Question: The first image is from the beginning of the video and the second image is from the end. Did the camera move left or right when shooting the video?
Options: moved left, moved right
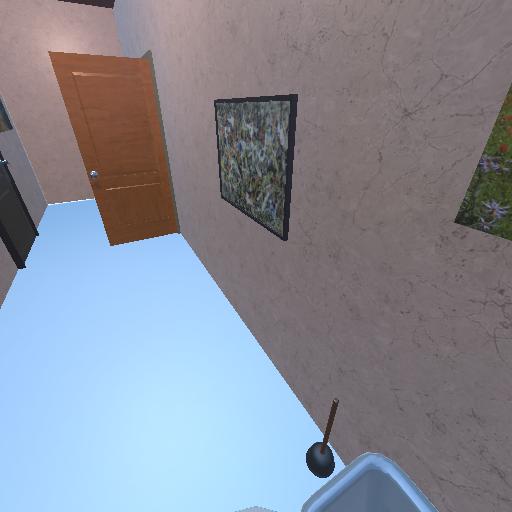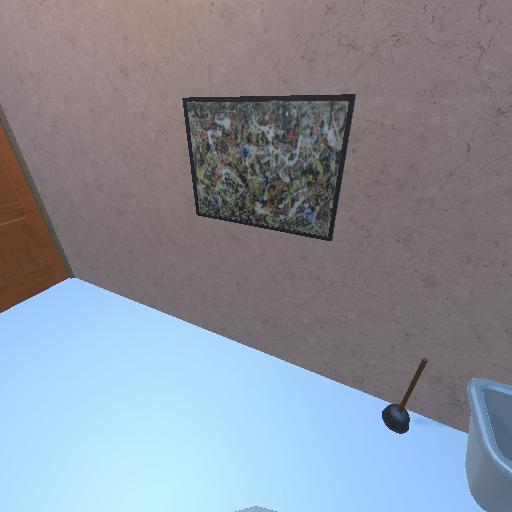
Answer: moved left